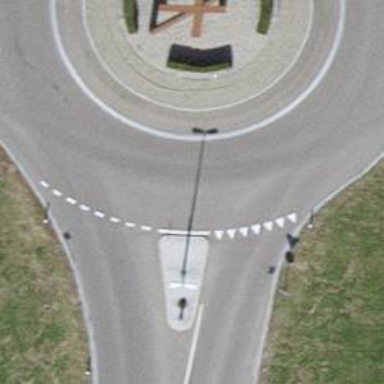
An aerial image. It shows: Road with "give way" sign.